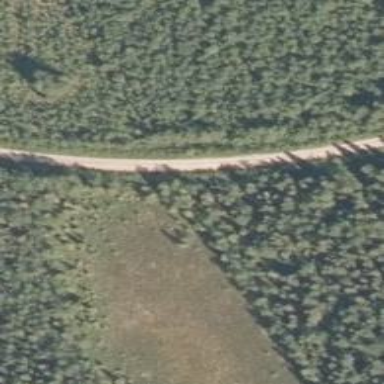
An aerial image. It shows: Unclassified road.